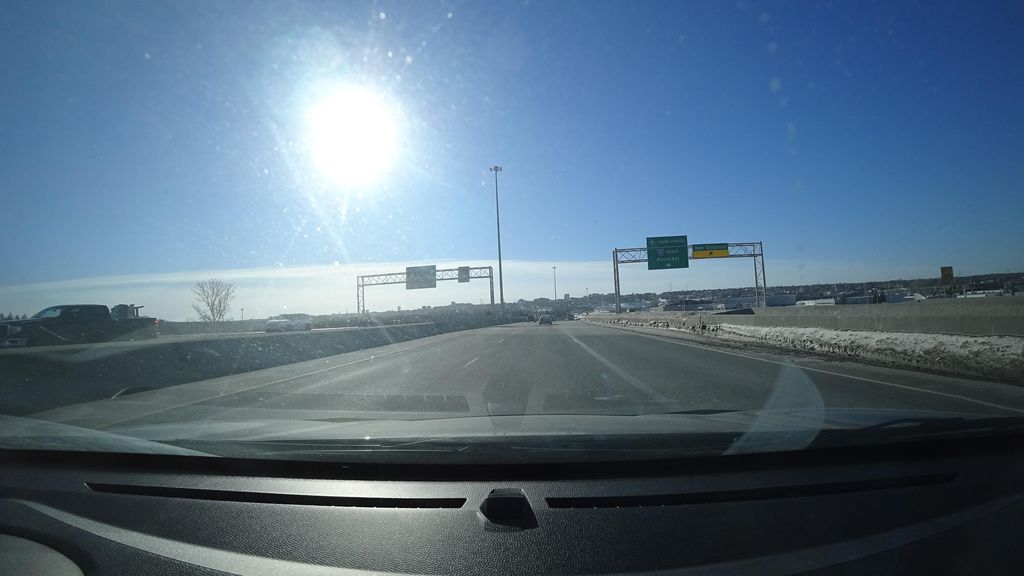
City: quebec_city